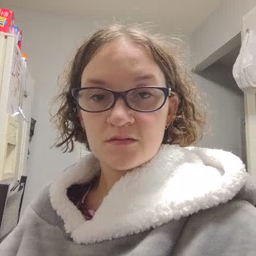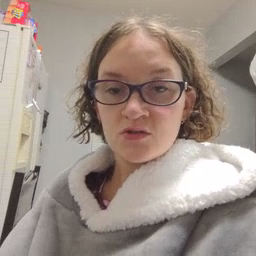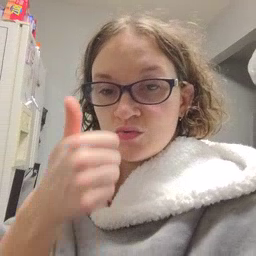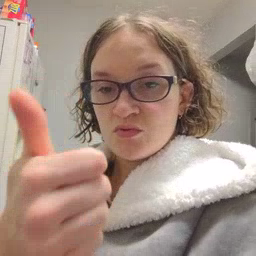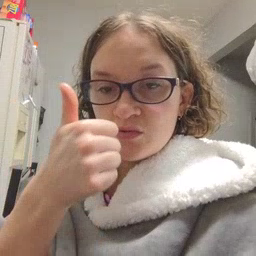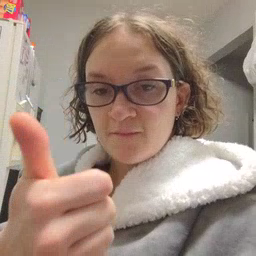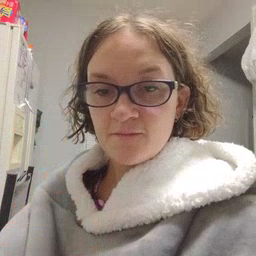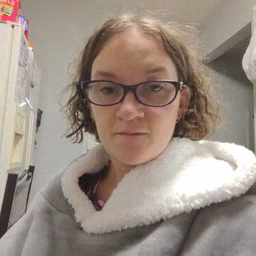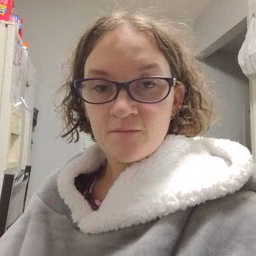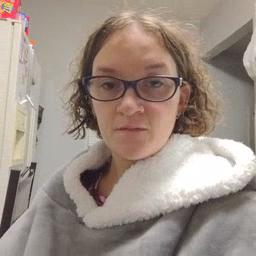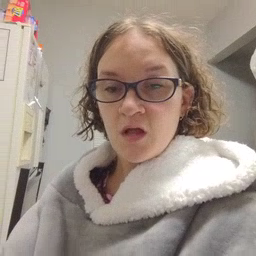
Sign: yourself